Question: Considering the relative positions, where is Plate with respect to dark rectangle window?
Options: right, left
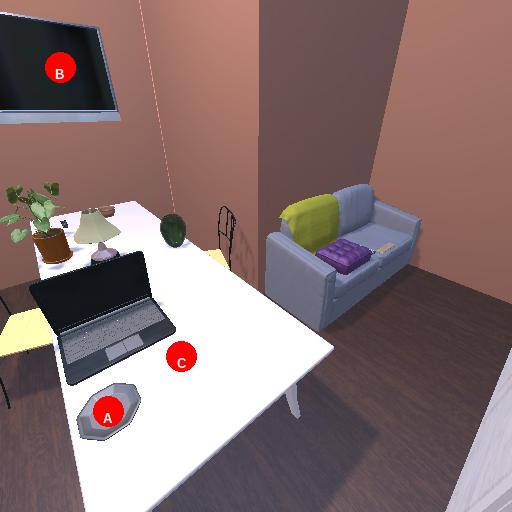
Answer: right